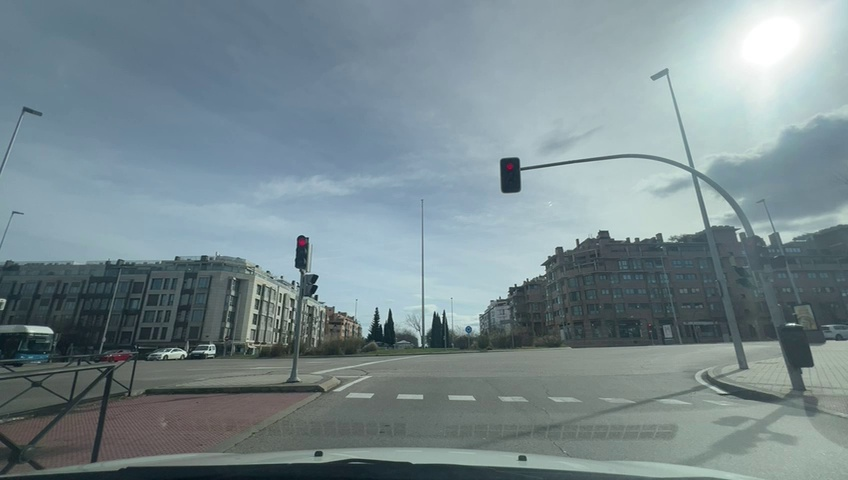
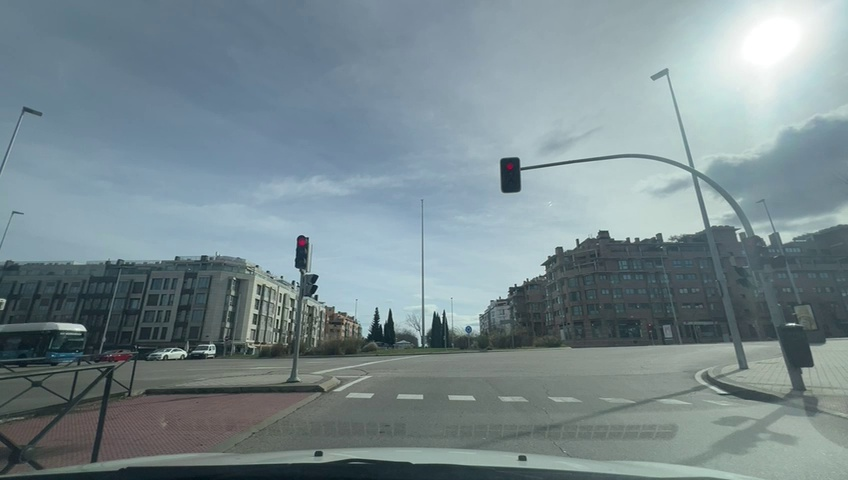
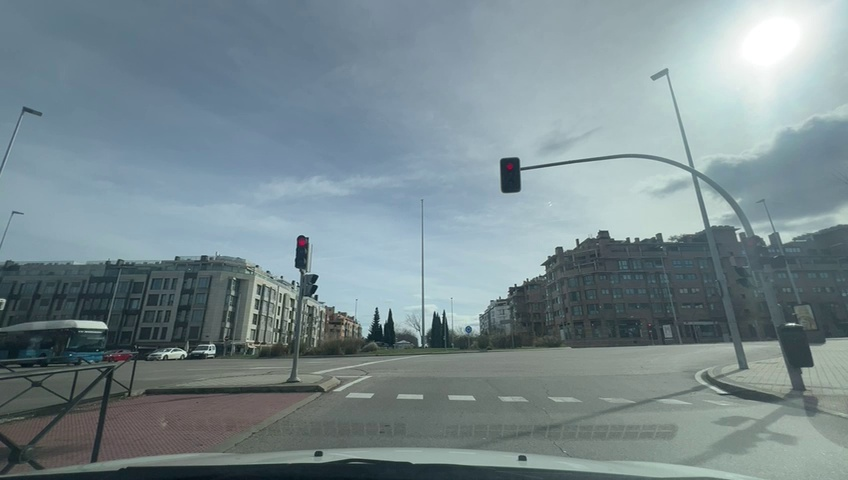
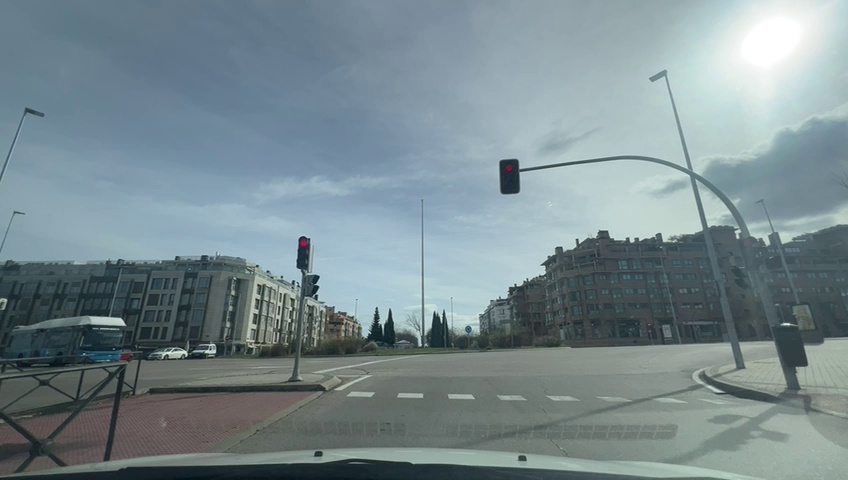
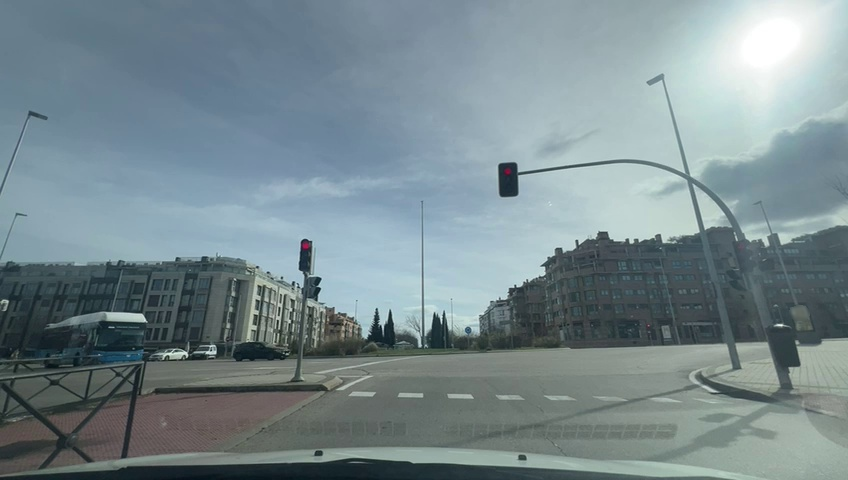
Situation: Traffic light
Question: Do you observe any red traffic light regulating the ego lane?
Answer: Yes
Reasoning: A red traffic light is visible directly ahead, aligned with the ego lane and direction of travel.

Situation: Traffic light
Question: What is the color of the traffic light regulating the ego lane?
Answer: Red
Reasoning: The traffic light facing the ego lane displays red.

Situation: Traffic light
Question: Is the ego vehicle positioned in a dedicated right-turn lane before the traffic light?
Answer: No
Reasoning: The ego vehicle is located at a red traffic light just before entering a roundabout.

Situation: Traffic light
Question: Is the ego vehicle positioned in a dedicated left-turn lane before the traffic light?
Answer: No
Reasoning: The ego vehicle is located at a red traffic light just before entering a roundabout.

Situation: Traffic light
Question: Are multiple traffic lights regulating the ego direction of travel displaying different colors simultaneously?
Answer: No
Reasoning: Two traffic lights facing the ego direction, one in the right of the lane and the other one in the left of the lane. Both show red.